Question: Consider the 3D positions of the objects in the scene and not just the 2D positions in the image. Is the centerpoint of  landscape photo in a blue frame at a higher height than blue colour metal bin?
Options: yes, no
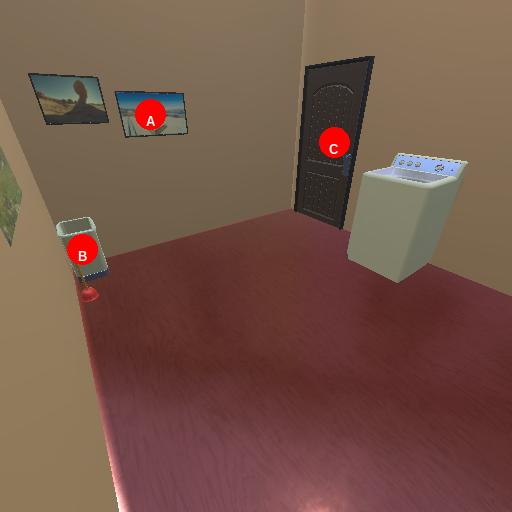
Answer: yes